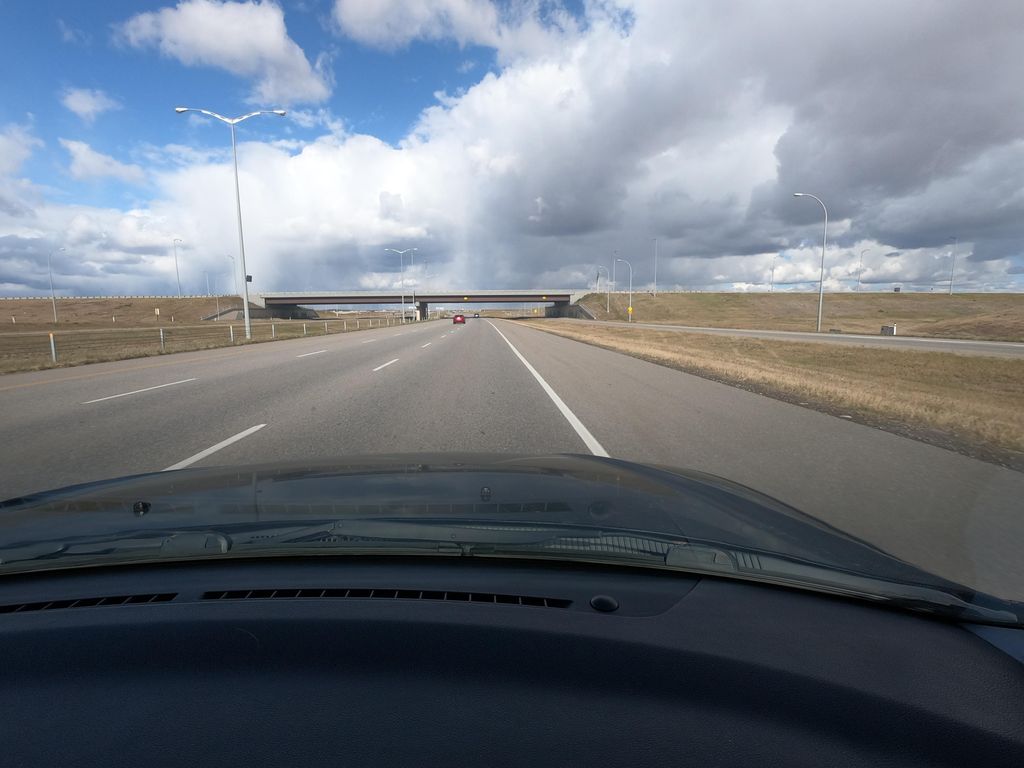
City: calgary